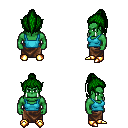
a pixel art fantasy rpg character, male body template, orc, green skin, teal pirate shirt, robe skirt, green long topknot hairstyle, gold boots, four views (front, back, left, right), 2x2 character sprite sheet, small pixel art, hard edges, no anti-aliasing